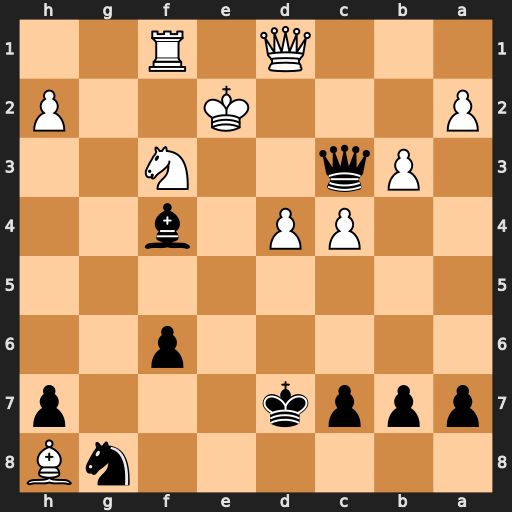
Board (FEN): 6nB/pppk3p/5p2/8/2PP1b2/1Pq2N2/P3K2P/3Q1R2
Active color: b
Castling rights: -
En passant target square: -
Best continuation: Qe3#